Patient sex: M
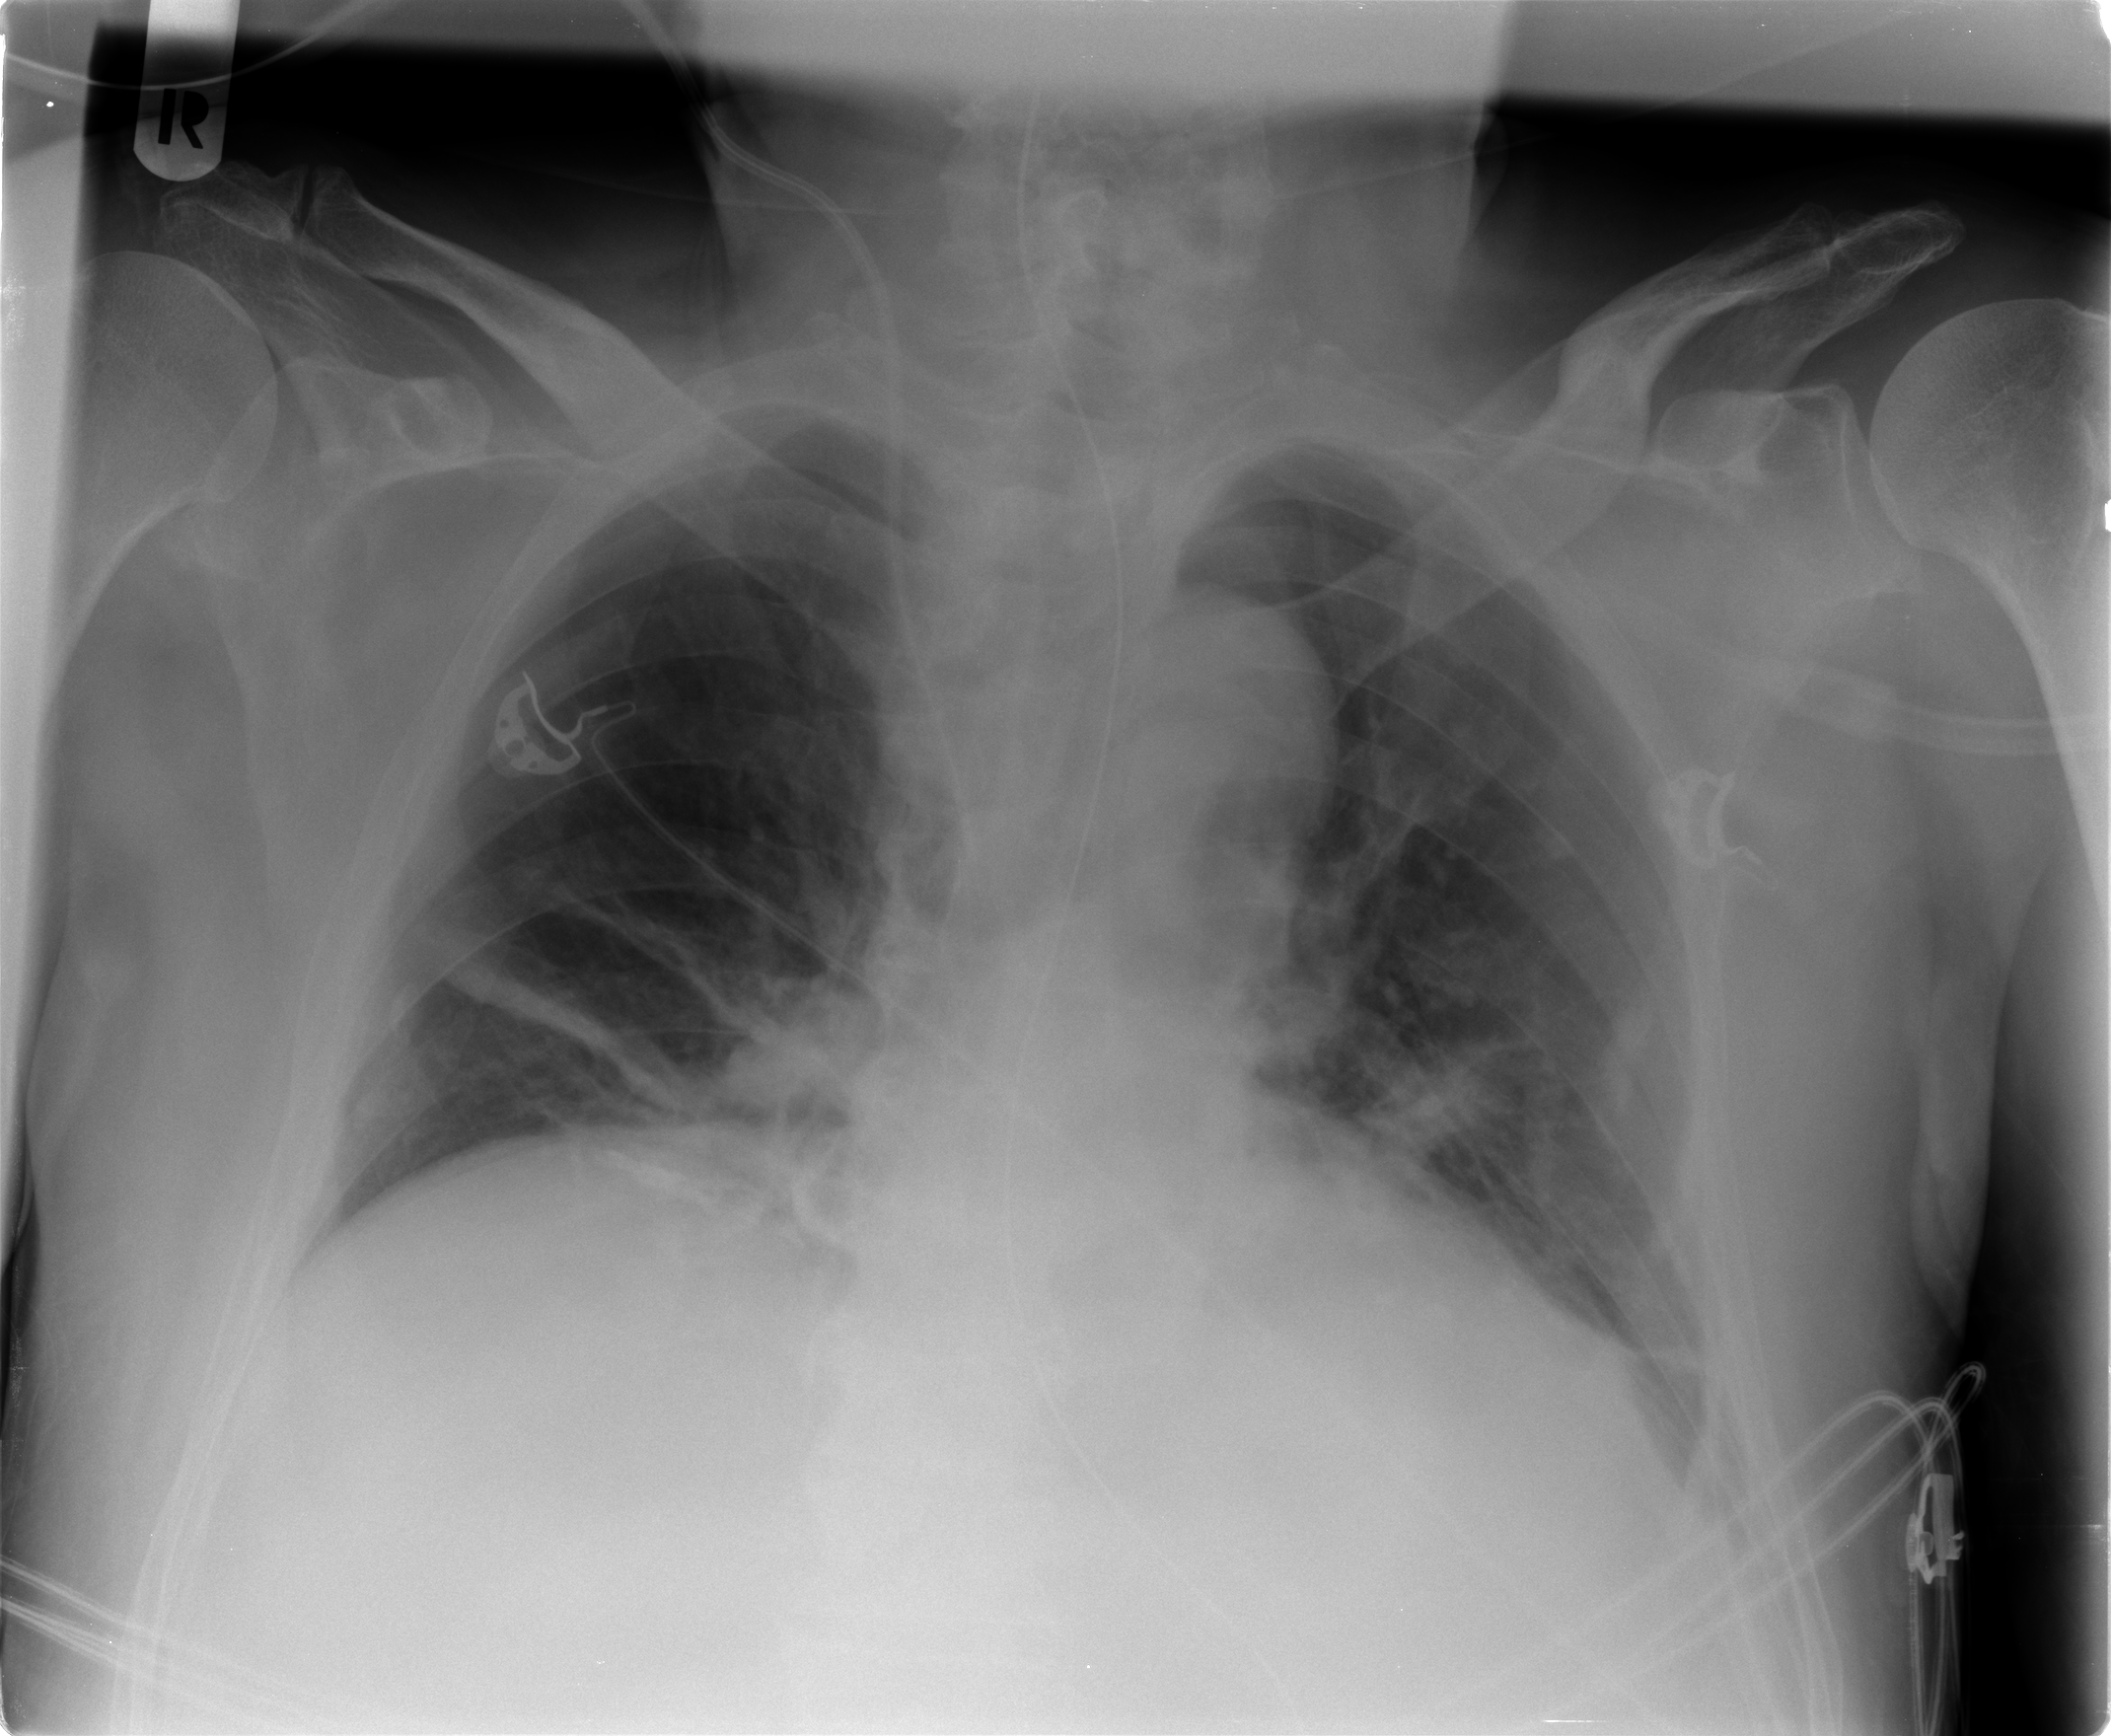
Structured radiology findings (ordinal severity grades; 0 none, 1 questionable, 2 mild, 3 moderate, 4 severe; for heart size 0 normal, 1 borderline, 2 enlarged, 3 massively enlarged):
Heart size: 1
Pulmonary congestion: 1
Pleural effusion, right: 0
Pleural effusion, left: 0
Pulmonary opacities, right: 1
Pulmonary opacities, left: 0
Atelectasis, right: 2
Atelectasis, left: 2